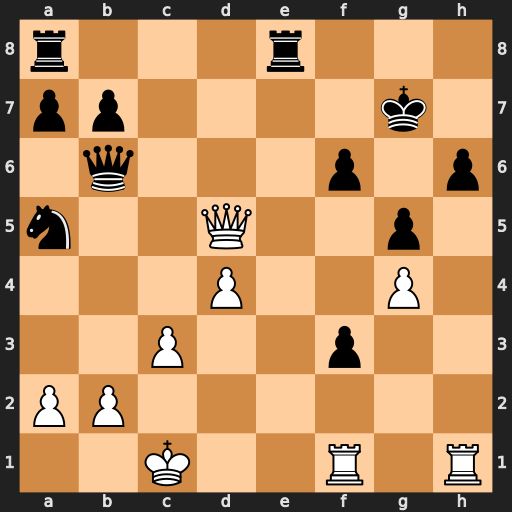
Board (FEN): r3r3/pp4k1/1q3p1p/n2Q2p1/3P2P1/2P2p2/PP6/2K2R1R
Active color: w
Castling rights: -
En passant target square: -
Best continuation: Qd7+ Kg8 Rxh6 Re2 Rg6+ Kf8 Qg7+ Ke8 Qg8+ Ke7 Qh7+ Kd8 Rg8+